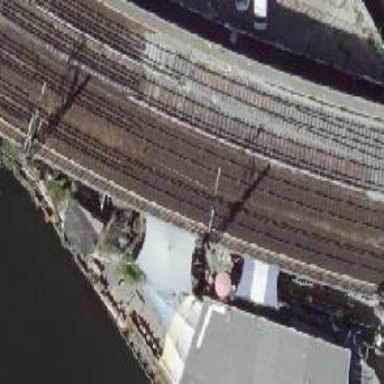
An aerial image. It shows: Viaduct railway bridge with electrified contact lines.